Question: I have just implemented a chart using plugin. I have used as the renderer and the chart looks like this.

Can you please tell me how to add a mouse-over option to the bars so that i can show some information when i mouse-over each bars. Thanks
This is the code
'''
var catOHLC = [
[1, 10, 6.5, 10, 10],
[2, 1.2, 5, 1.2, 1.2],
[3, 8, 10, 8, 8],
];
var catOHLC1 = [
[1, 0, 5, 0, 0]
];
var ticks = ['A', 'B', 'C', 'D', 'E'];
var ticks2 = [12, 11, 10, 9, 8, 7, 6, 5, 4, 3, 2, 1, 0];
plot4 = $.jqplot('chart4', [catOHLC, catOHLC1], {
stackSeries: true,
axes: {
xaxis: {
renderer:$.jqplot.CategoryAxisRenderer,
ticks:ticks
},
yaxis: {
tickRenderer: $.jqplot.CanvasAxisTickRenderer,
ticks: ticks2,
max: 24,
min: 0
}
},
series: [{ renderer: $.jqplot.OHLCRenderer, rendererOptions: { candleStick: false, tickLength: 0, lineWidth: 10 } },
{ renderer: $.jqplot.OHLCRenderer, rendererOptions: { candleStick: false, tickLength: 0, lineWidth: 10 } }],
});});
'''
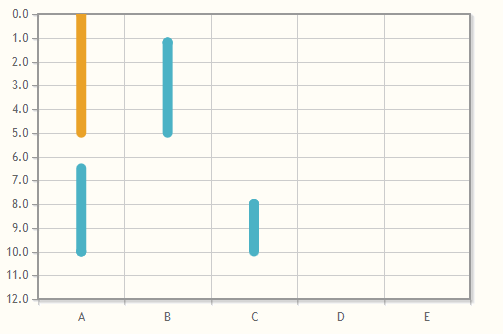
Answer: I used the jqplot highlighter plugin to make this work with a slightly modified version of your code. <URL> .
'''
plot4 = $.jqplot('chart4', [catOHLC, catOHLC1], {
series: [{
renderer: $.jqplot.OHLCRenderer,
rendererOptions: {
tickLength: 4,
lineWidth: 10
}
}, {
renderer: $.jqplot.OHLCRenderer,
rendererOptions: {
tickLength: 4,
lineWidth: 10
}
}],
highlighter: {
show: true,
showMarker: false,
tooltipAxes: 'xy',
yvalues: 4,
formatString: '<table class="jqplot-highlighter"> <tr><td>x:</td><td>%s</td></tr> <tr><td>open:</td><td>%s</td></tr> <tr><td>hi:</td><td>%s</td></tr> <tr><td>low:</td><td>%s</td></tr> <tr><td>close:</td><td>%s</td></tr></table>'
}
});
'''